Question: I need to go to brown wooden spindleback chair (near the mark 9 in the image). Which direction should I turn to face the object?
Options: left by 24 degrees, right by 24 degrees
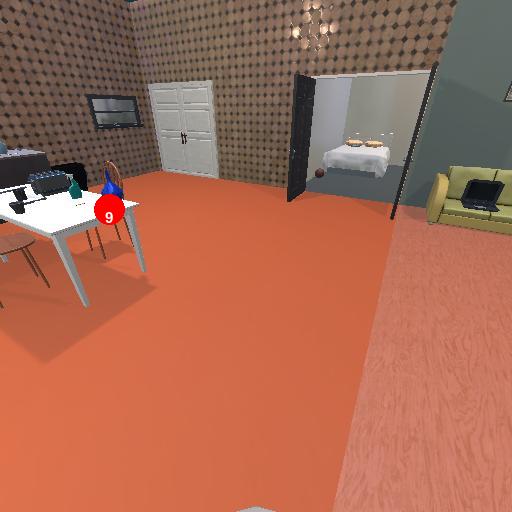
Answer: left by 24 degrees